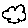
Label: cloud